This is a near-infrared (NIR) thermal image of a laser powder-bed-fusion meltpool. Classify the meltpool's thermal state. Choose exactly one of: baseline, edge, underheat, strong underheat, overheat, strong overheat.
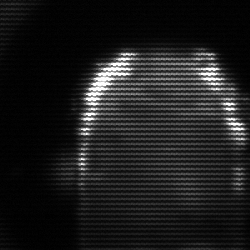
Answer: baseline